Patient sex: M
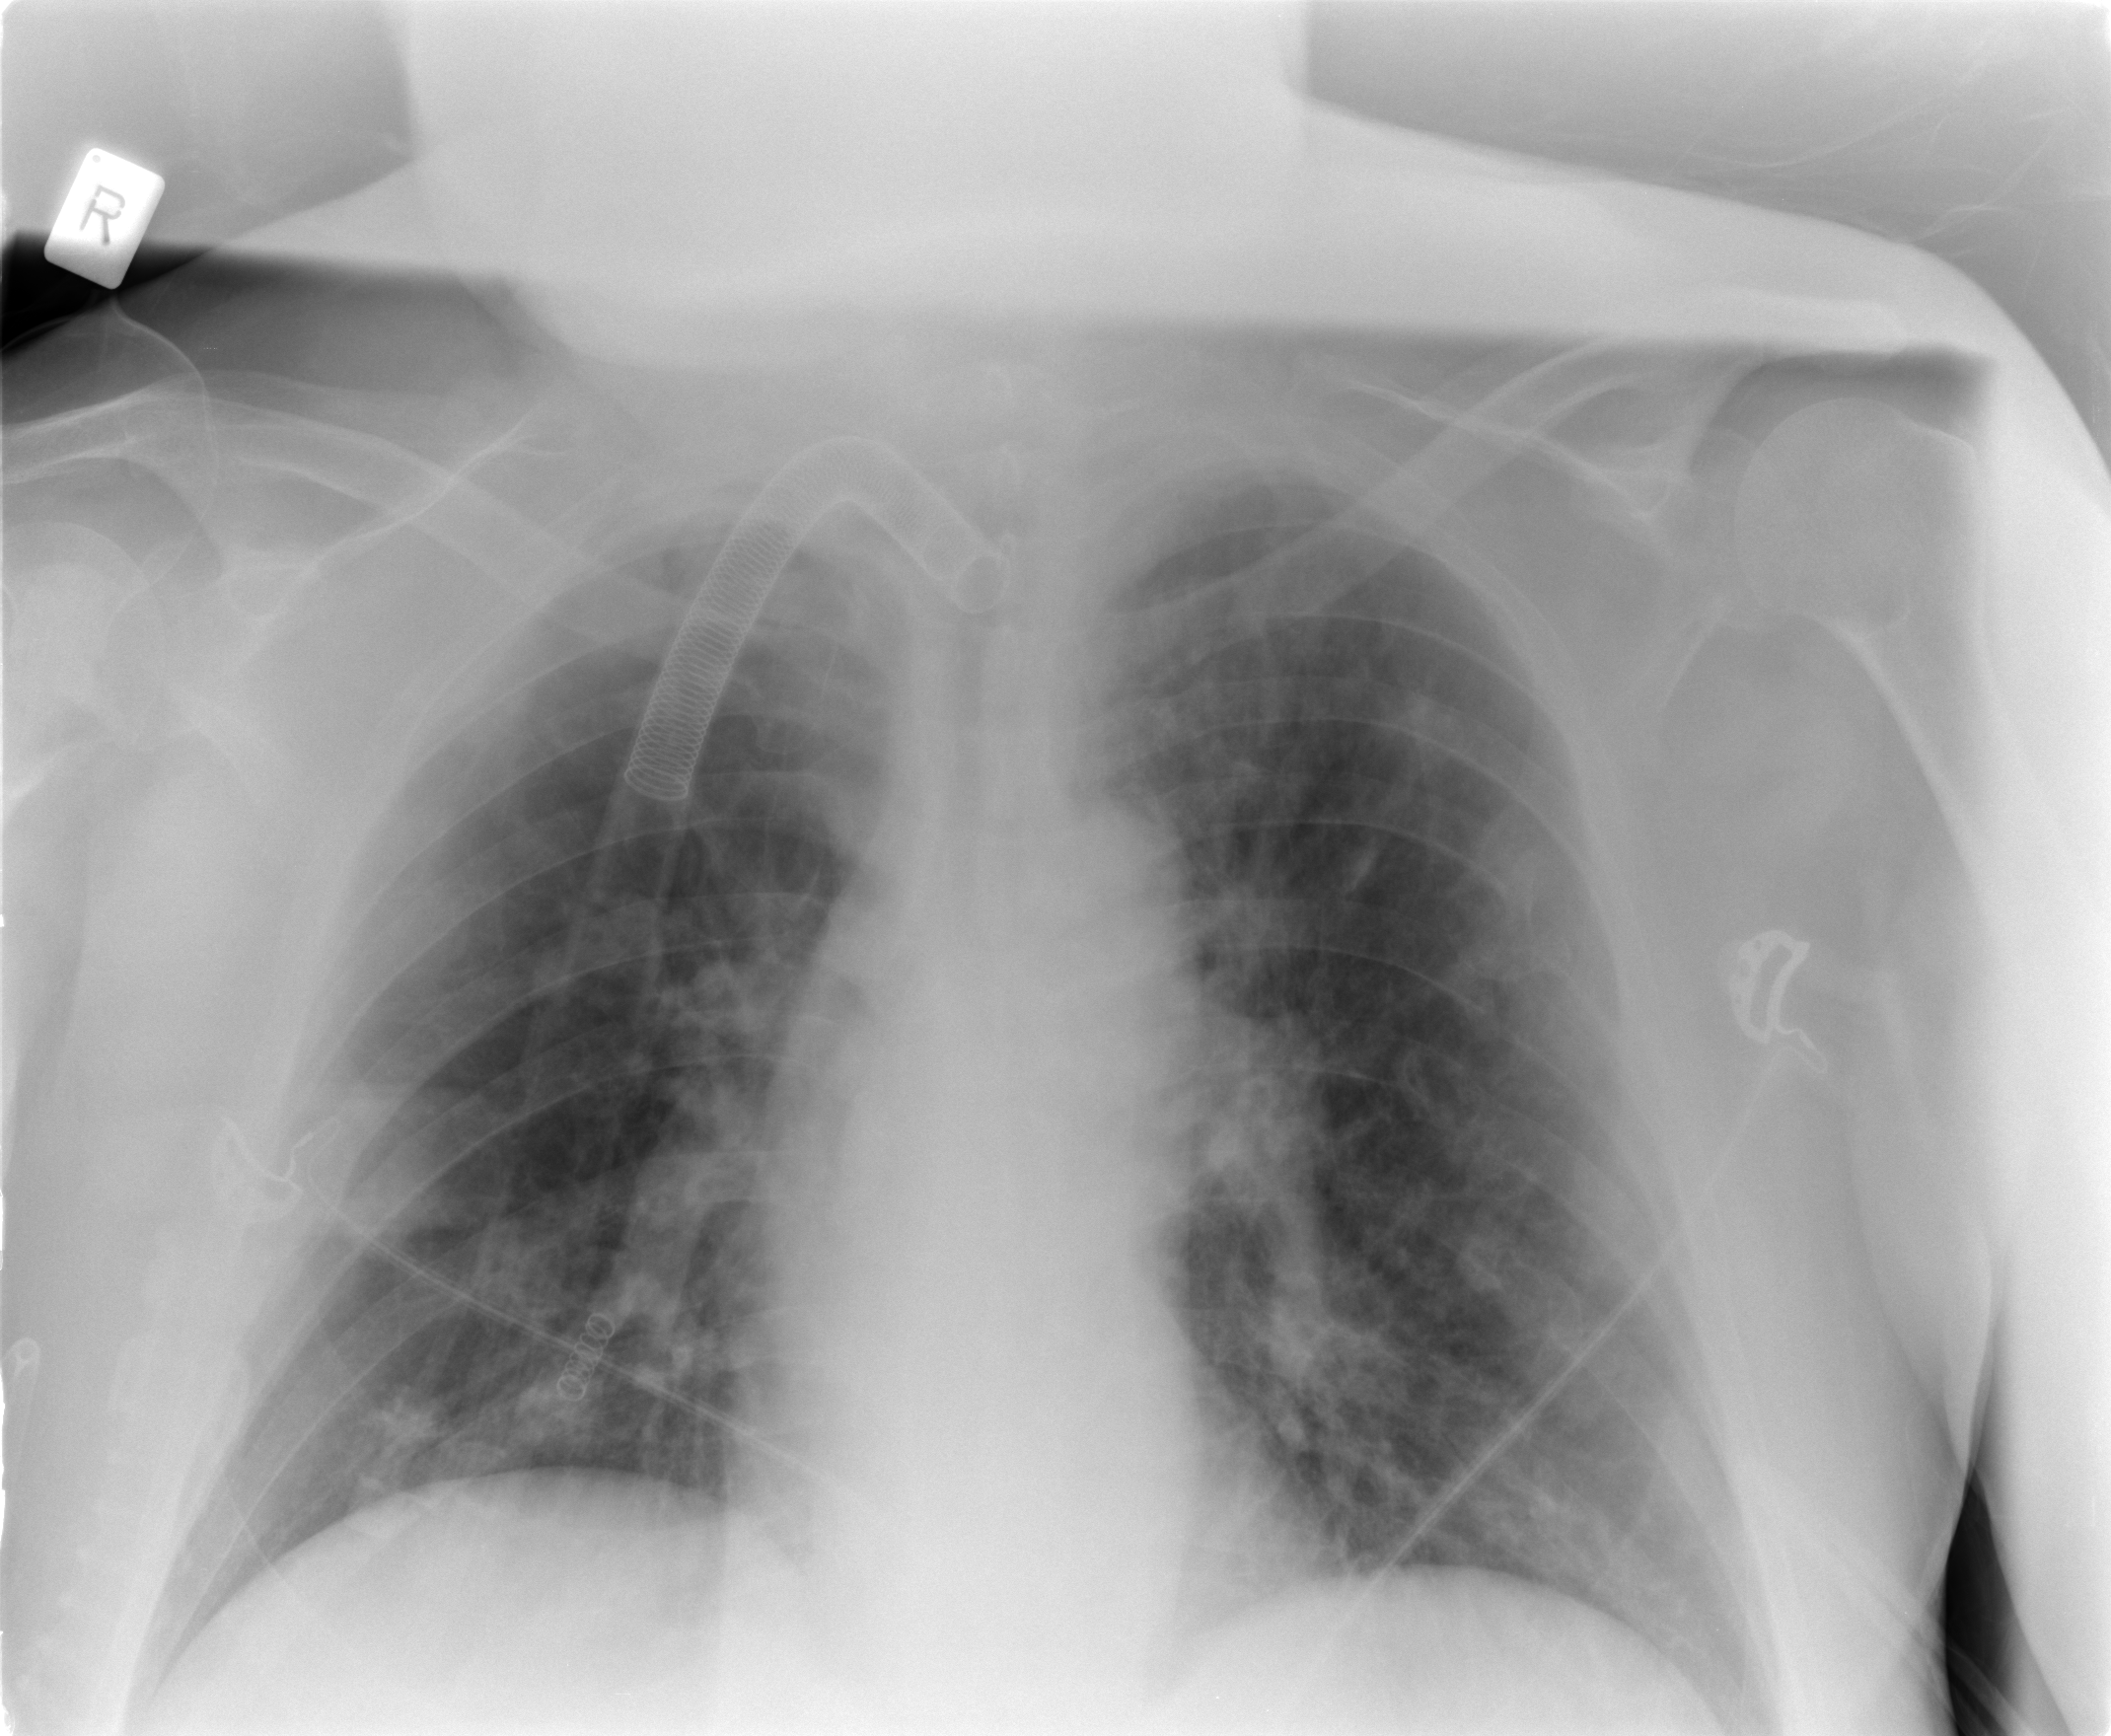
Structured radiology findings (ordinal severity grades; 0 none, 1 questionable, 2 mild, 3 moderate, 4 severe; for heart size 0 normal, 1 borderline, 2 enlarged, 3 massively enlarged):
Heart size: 0
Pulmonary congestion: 2
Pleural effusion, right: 0
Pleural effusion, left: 0
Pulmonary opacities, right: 2
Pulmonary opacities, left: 2
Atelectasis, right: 0
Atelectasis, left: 0